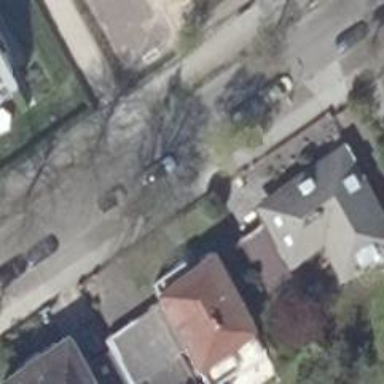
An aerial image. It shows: Avenue lined with deciduous broadleaved trees.